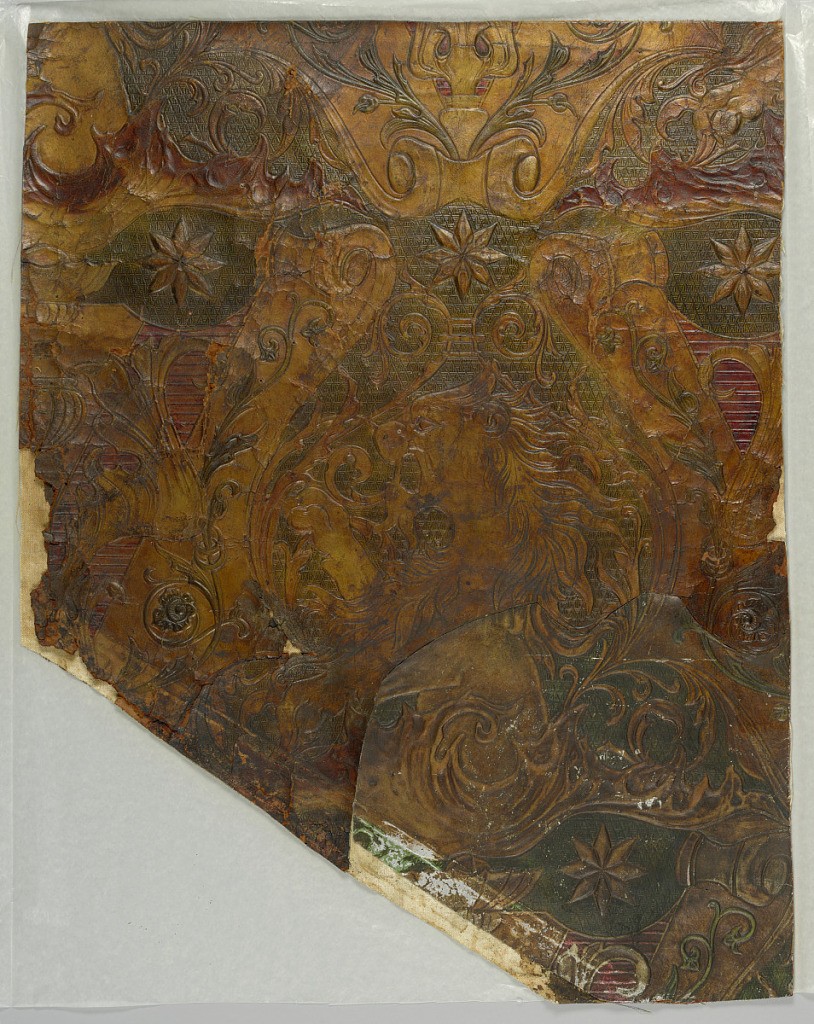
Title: Sidewall
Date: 1860–80
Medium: Block-printed paper, embossed, hand-rubbed oil finish
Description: imitation leather. Major motif is a lion rampant above a long slender stylized vase. Drop repeat. Intervening spaces filled by heavy scrolls and foliate adornments and stars.